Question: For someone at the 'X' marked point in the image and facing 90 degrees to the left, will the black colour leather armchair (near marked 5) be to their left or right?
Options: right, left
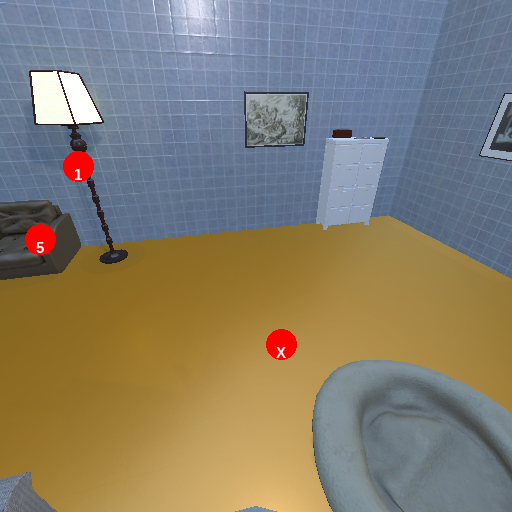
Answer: right